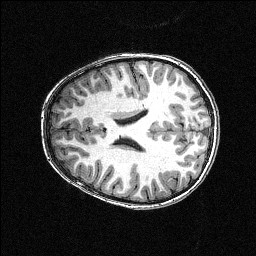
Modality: T1w
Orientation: axial
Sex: male
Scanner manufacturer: siemens
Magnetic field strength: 3 T
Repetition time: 2.3 s
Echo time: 0.00336 s